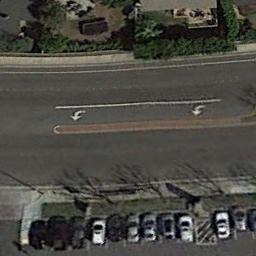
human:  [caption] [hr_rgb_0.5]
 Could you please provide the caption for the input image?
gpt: There was a line of white cars on the motorway .

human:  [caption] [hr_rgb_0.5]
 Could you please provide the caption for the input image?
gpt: A freeway is a parking lot on one side and on the other side are some houses .

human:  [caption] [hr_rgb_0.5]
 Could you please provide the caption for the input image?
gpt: There are green belts on both sides of the freeway, And many cars are parked in the open space beside the freeway .

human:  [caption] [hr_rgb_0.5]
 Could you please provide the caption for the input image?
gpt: The freeway is next to the parking lot with some cars .

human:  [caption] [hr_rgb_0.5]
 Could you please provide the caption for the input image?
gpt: The freeway with a parking lot beside .